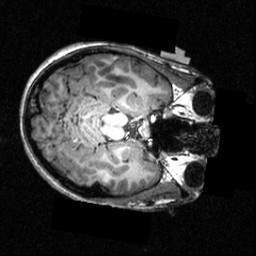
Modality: T1w
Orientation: axial
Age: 20
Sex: female
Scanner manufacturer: siemens
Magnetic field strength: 3.951 T
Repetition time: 1.5 s
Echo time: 0.00335 s